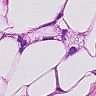
Metastatic tissue present: yes